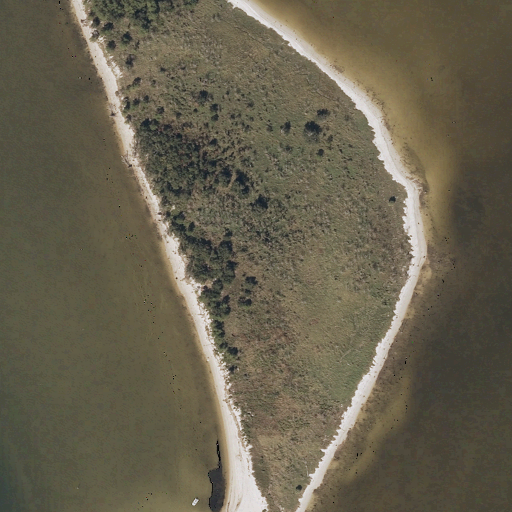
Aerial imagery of island in Mississippi named Round Island containing herbaceous wetlands, open water, and woody wetlands